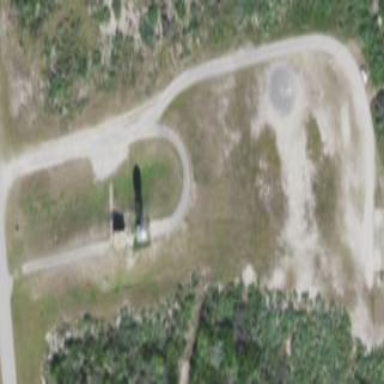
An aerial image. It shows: Launch complex at the airport.